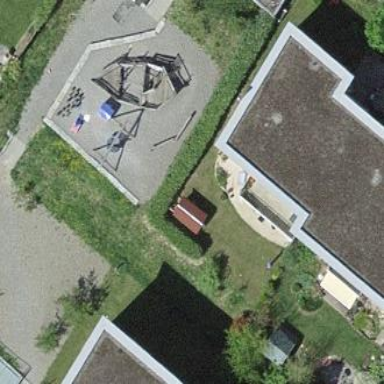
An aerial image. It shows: Playground area for leisure land.